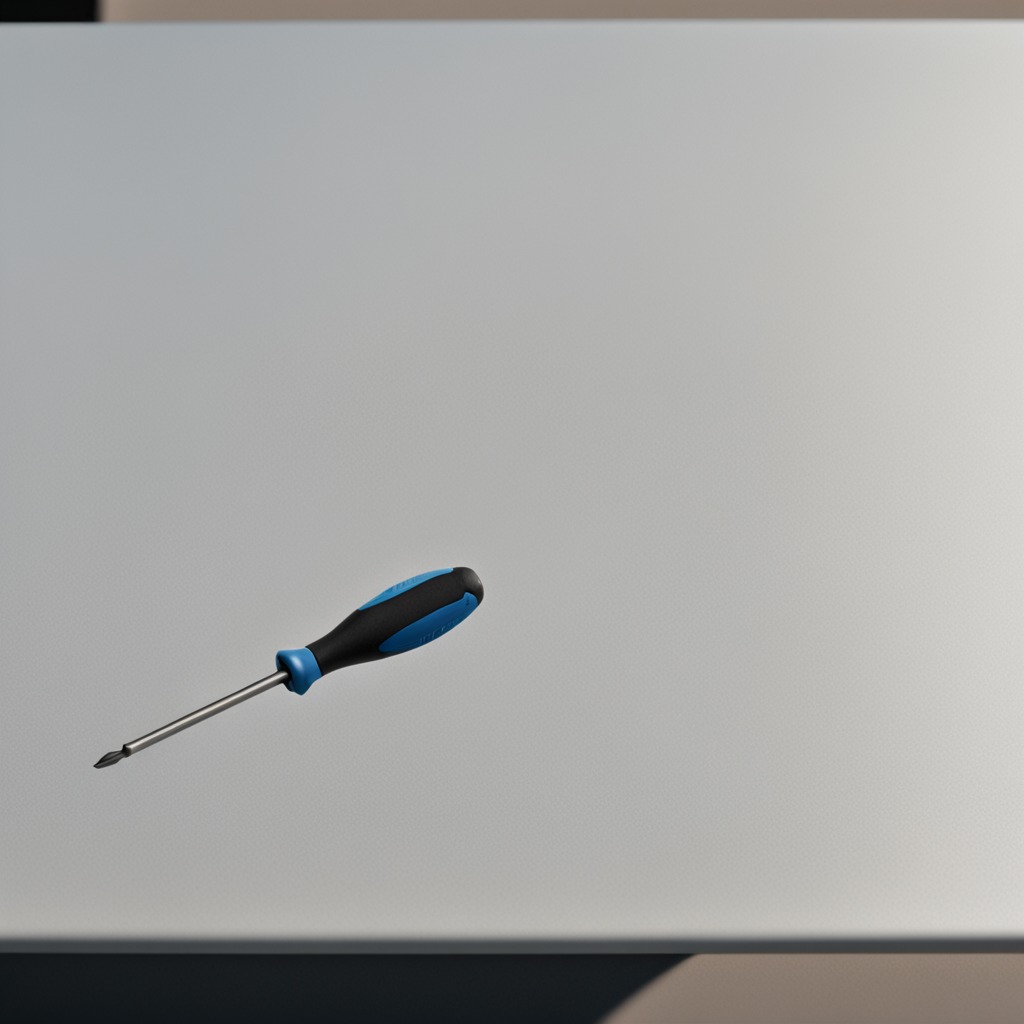
A screwdriver lies on a clean utility table in a temporary outdoor tool station.